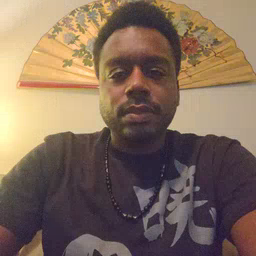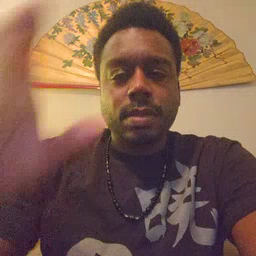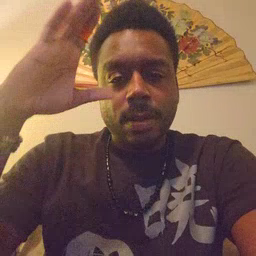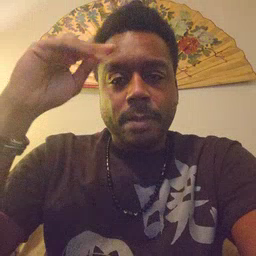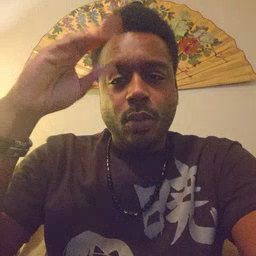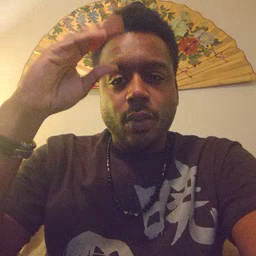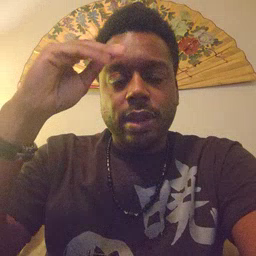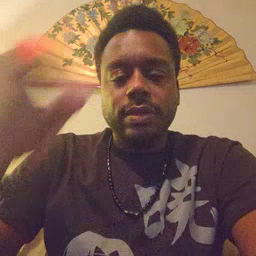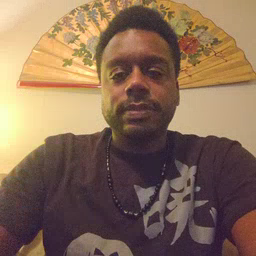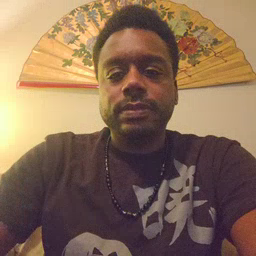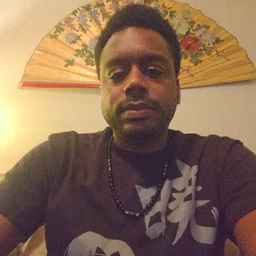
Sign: boy